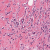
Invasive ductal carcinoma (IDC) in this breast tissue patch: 0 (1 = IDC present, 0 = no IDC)